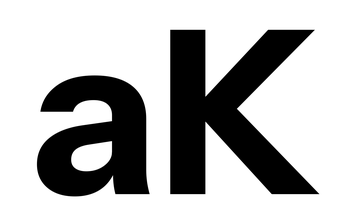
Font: InstrumentSans_Bold